Field crop: maize
Growth stage: 2
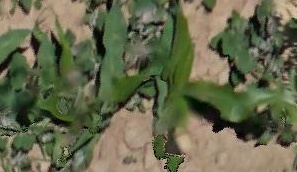
Species: maize